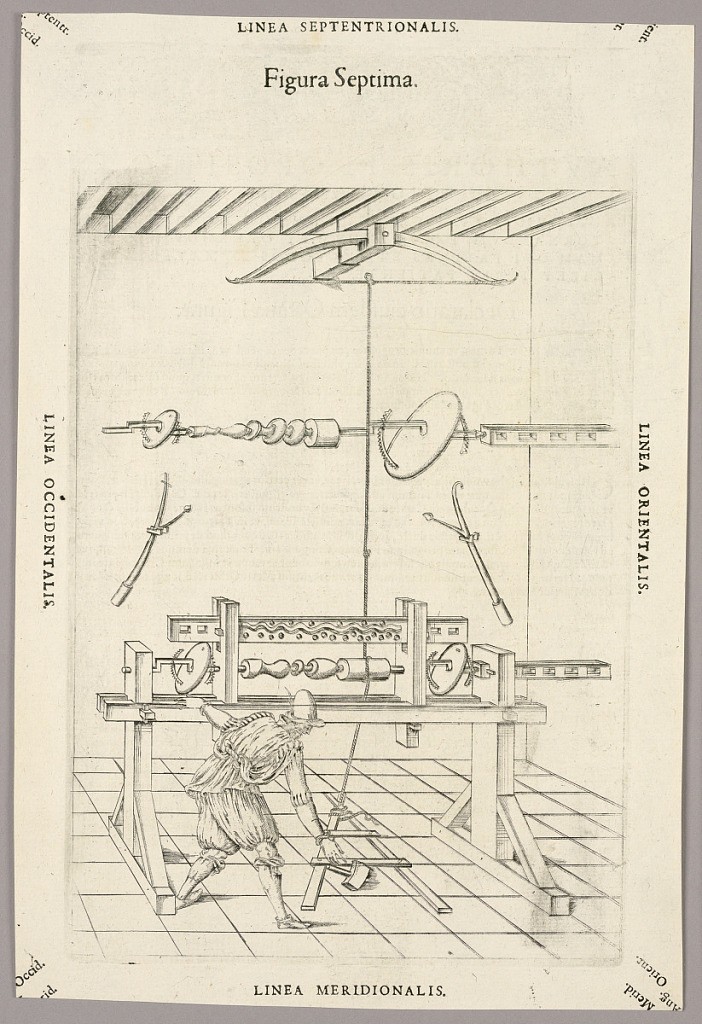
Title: Plave VVII, from Theatrum instrumentorum et machinarum
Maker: Julio Paschale
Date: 1582
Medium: Woodcut on paper
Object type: Print
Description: Lathe for turning wood. A treadle on the foot is connected by a taut rope to the string of a bow on the ceiling. The rope passes around a wooden, partially turned cylinder across the lathe. A man, left, in front of it. Another wooden-turned piece, above. The description in Latin on verso of 1949-152-204.